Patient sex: F
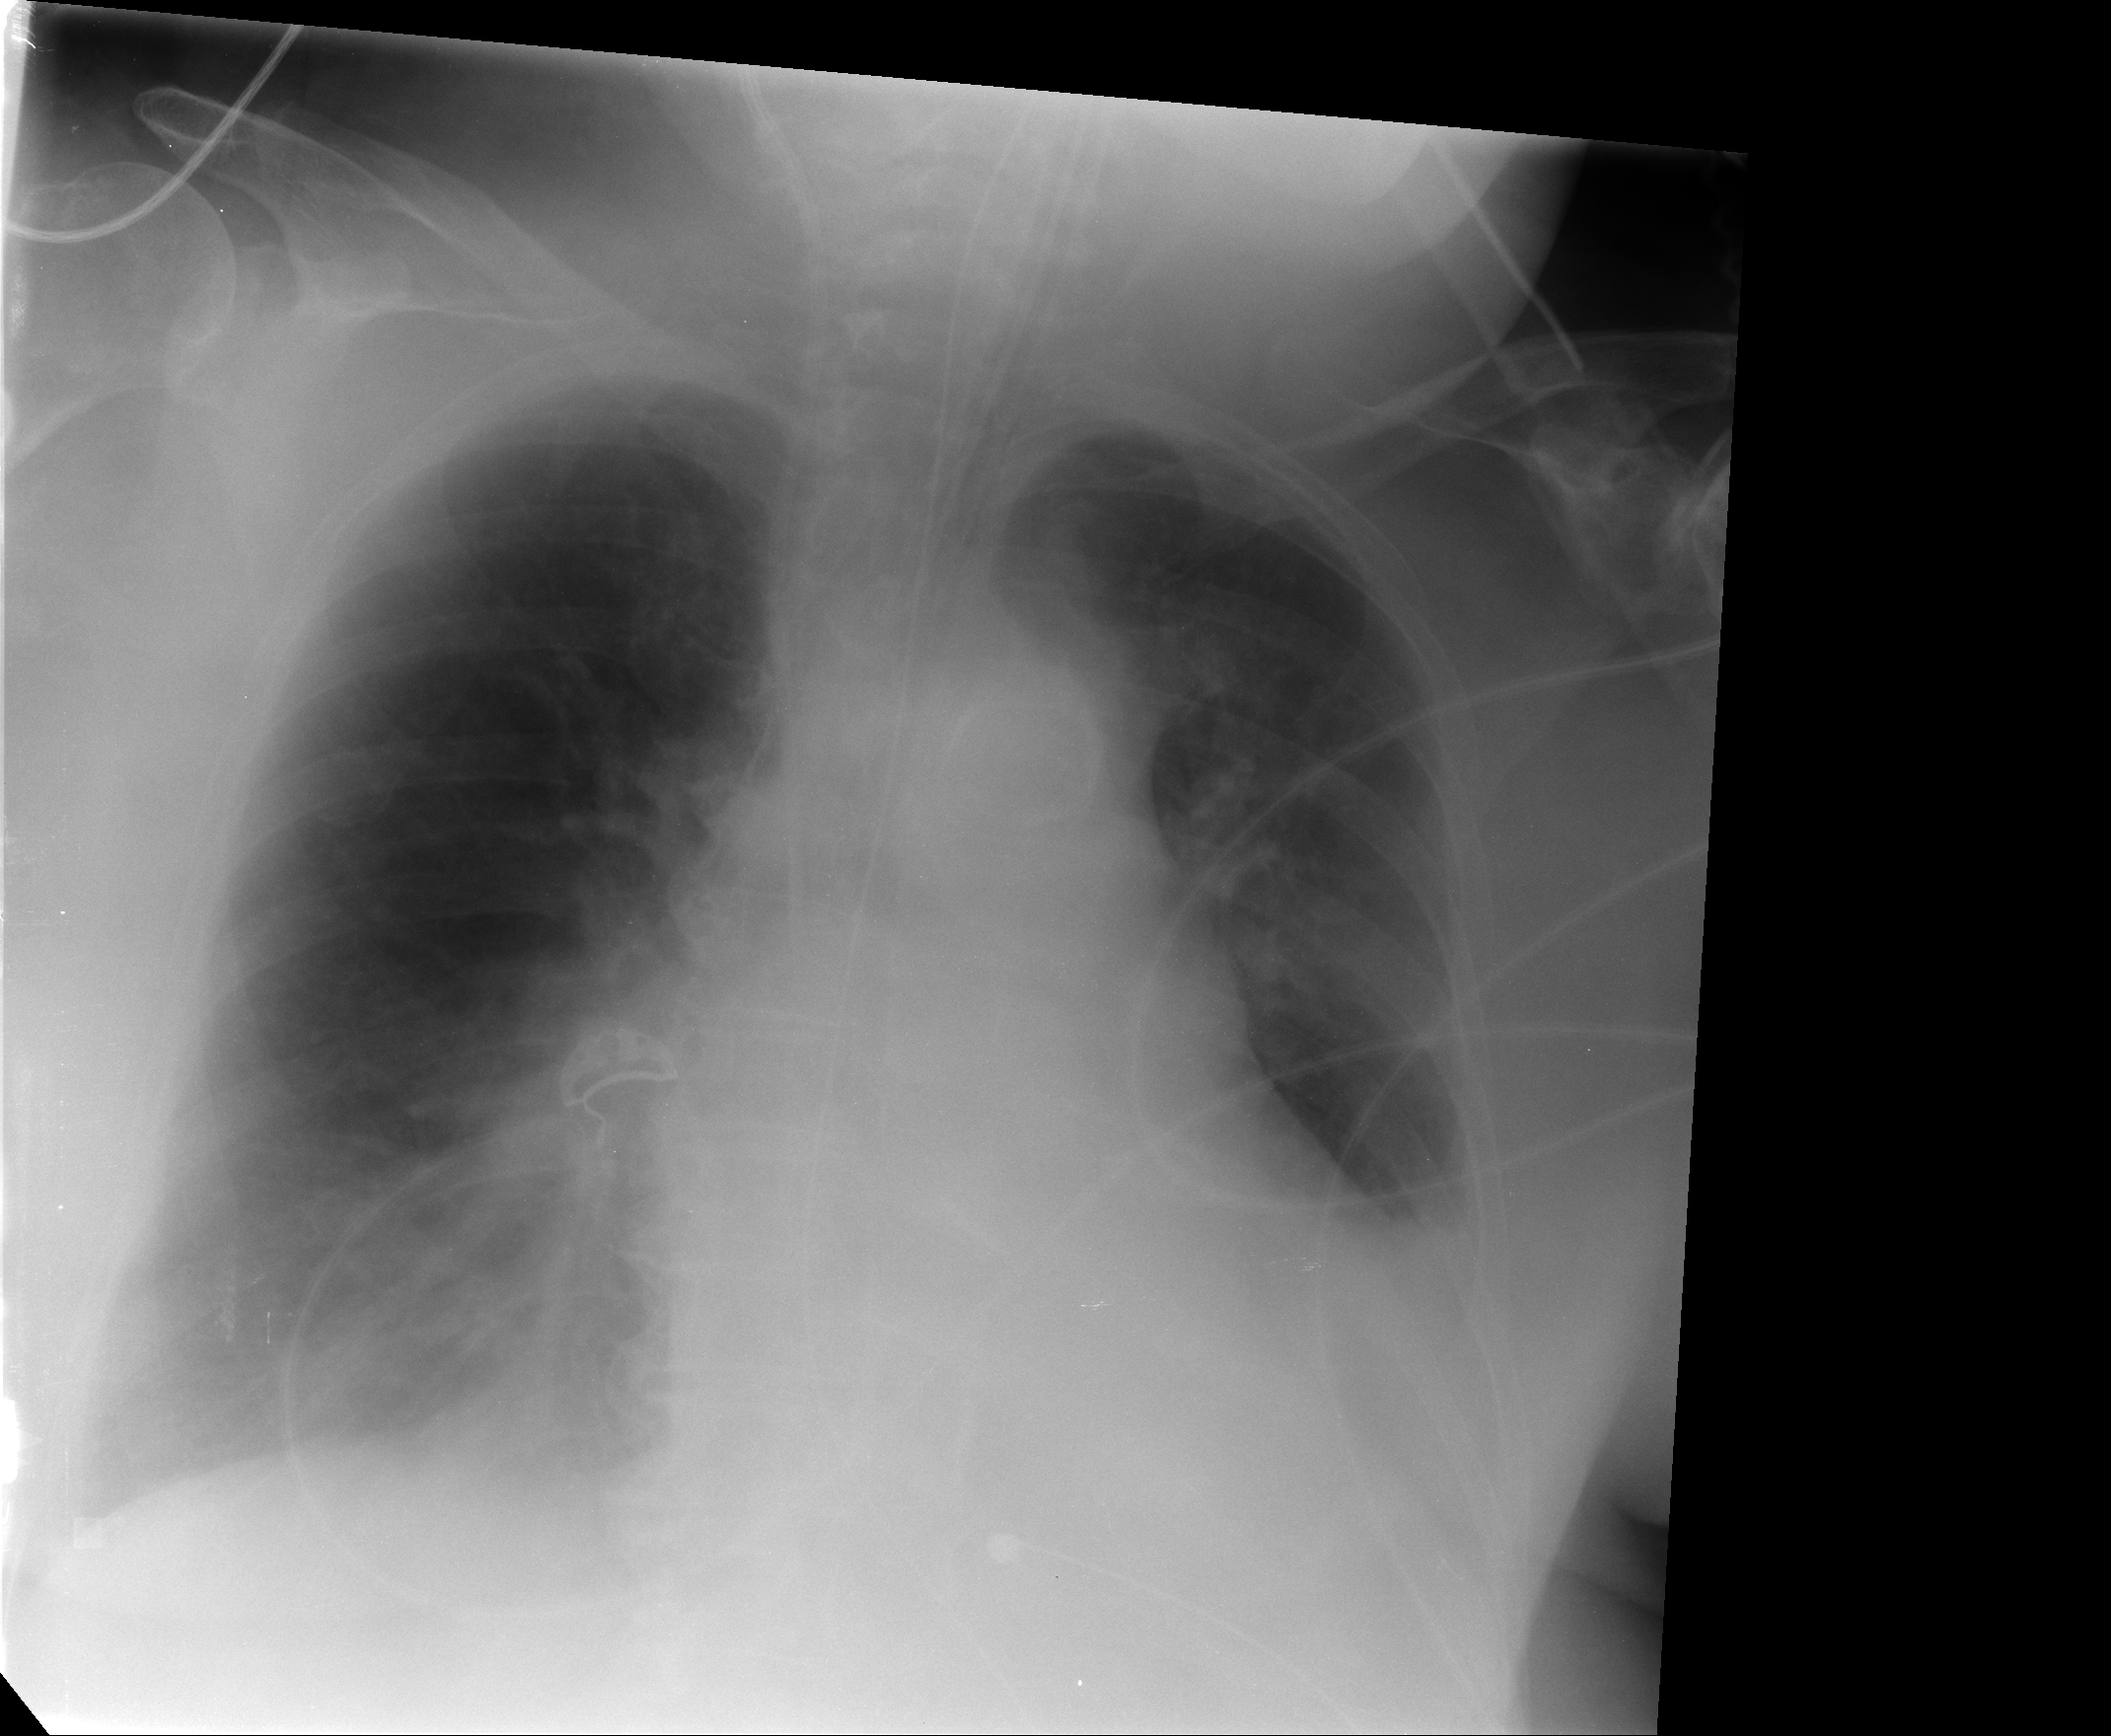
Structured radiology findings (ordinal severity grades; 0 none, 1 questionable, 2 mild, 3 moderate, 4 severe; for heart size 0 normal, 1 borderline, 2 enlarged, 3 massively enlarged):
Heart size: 2
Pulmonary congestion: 2
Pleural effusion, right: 2
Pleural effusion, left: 2
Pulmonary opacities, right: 0
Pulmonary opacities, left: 0
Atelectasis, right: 2
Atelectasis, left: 2